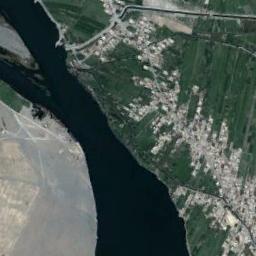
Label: river